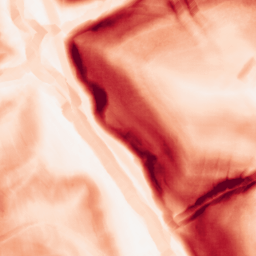
Category: morphological
Decomposition family: morphological_gradient
Decomposition parameters: size: 7
shape: diamond
Upsampling method: sinc_hamming
Upsampling parameters: scale: 2
kernel_size: 4
Upsampling scale: 2